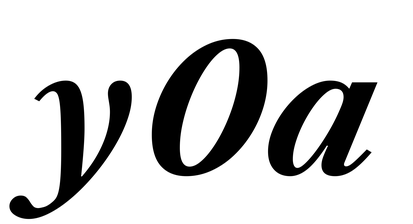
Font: LibreCaslonText-Italic_Bold_Italic